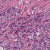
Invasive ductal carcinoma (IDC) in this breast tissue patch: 1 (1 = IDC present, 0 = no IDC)